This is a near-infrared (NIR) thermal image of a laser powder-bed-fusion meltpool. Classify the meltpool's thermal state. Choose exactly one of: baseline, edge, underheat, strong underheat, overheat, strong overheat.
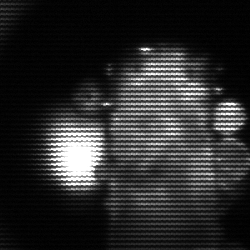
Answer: strong underheat